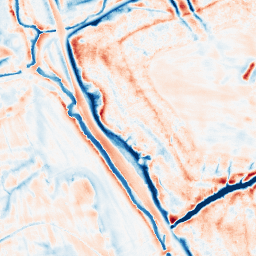
Category: edge_preserving
Decomposition family: bilateral
Decomposition parameters: d: 21
sigma_color: 50
sigma_space: 25
Upsampling method: lanczos
Upsampling parameters: scale: 4
Upsampling scale: 4